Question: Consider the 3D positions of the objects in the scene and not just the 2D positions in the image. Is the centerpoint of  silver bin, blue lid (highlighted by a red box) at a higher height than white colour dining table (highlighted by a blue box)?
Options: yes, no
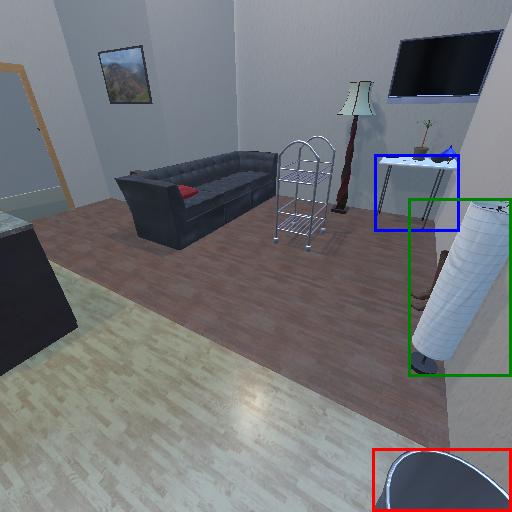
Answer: yes